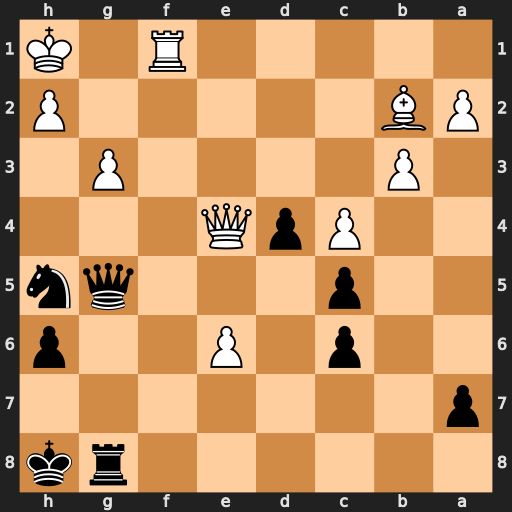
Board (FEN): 6rk/p7/2p1P2p/2p3qn/2PpQ3/1P4P1/PB5P/5R1K
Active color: b
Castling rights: -
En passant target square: -
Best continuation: Nxg3+ hxg3 Qxg3 Bxd4+ cxd4 Qxd4+ Rg7